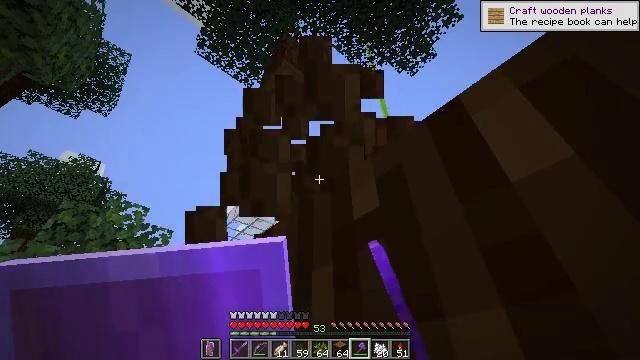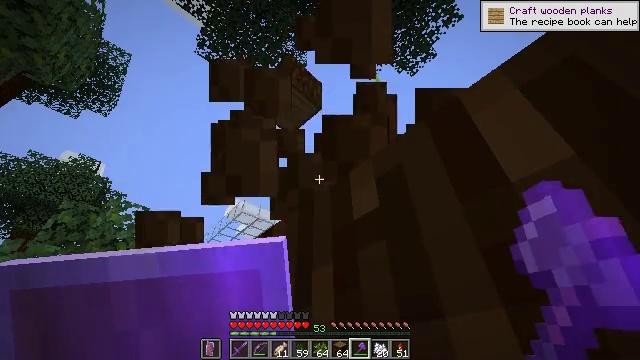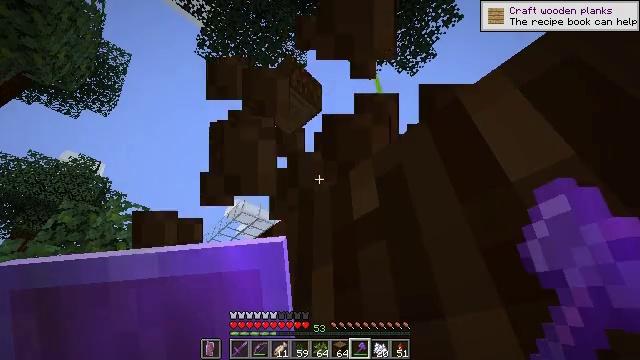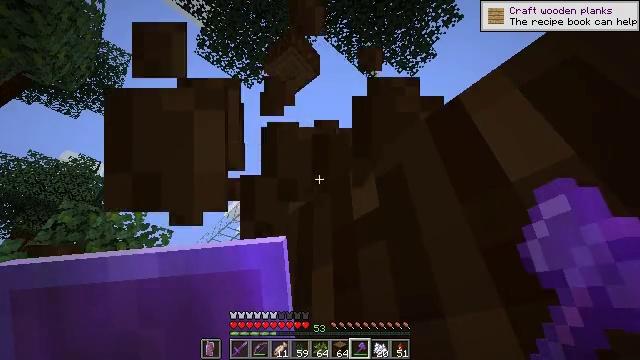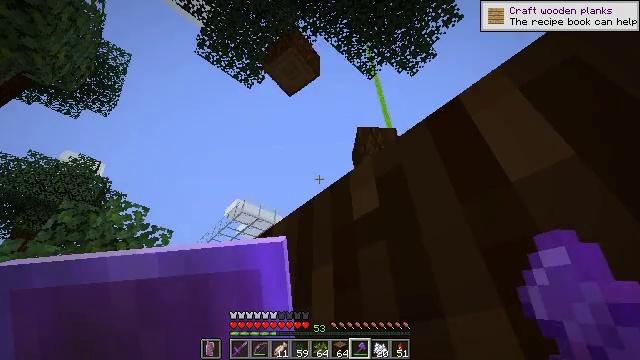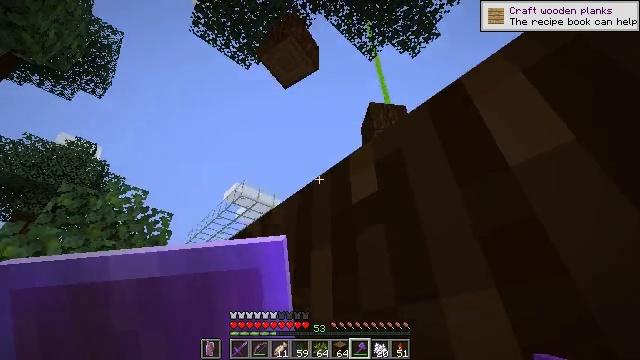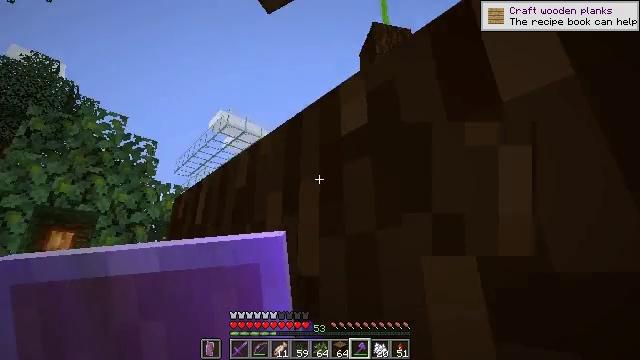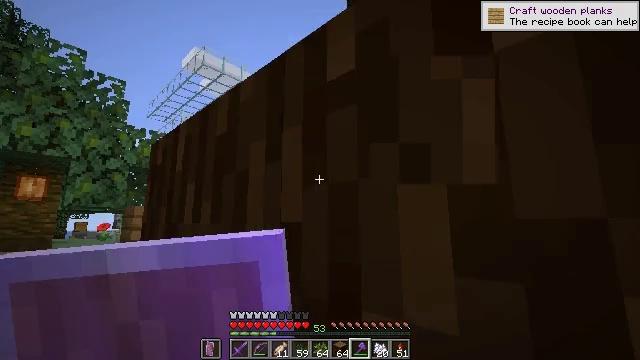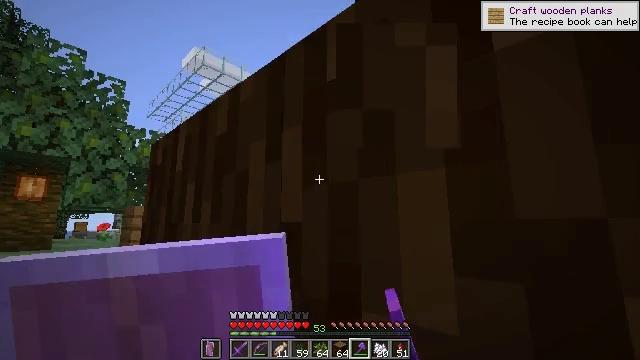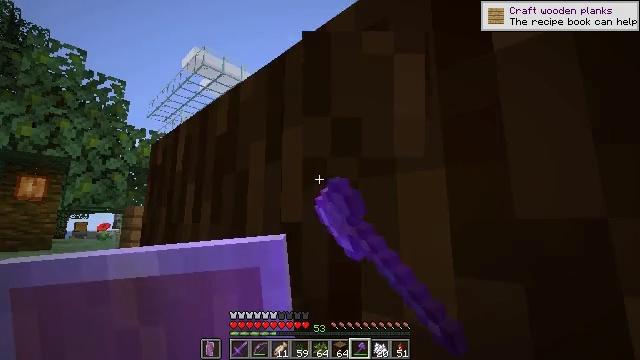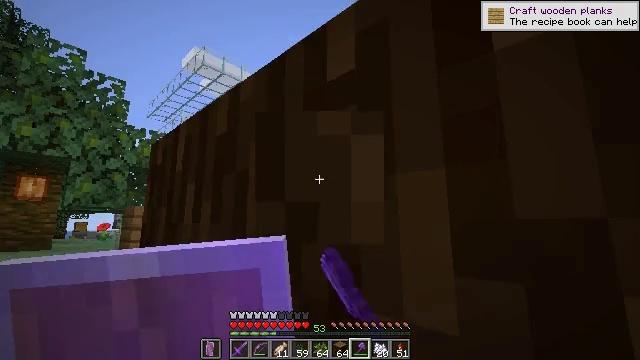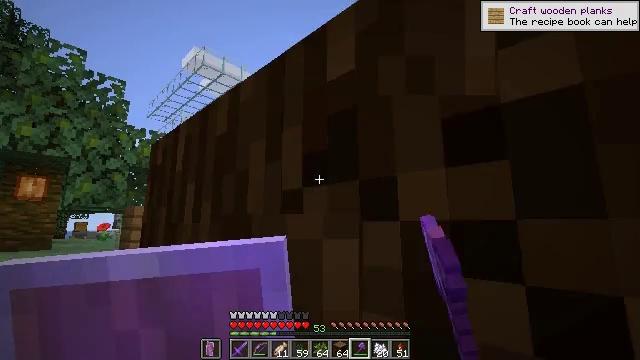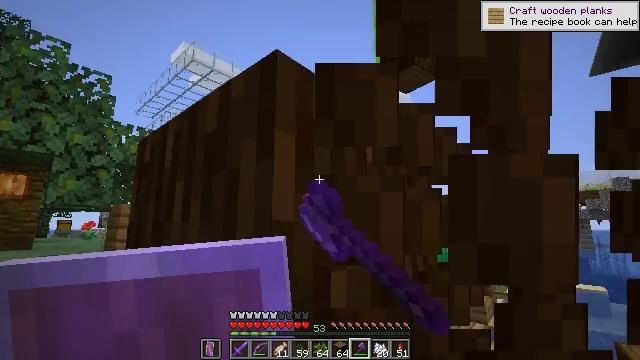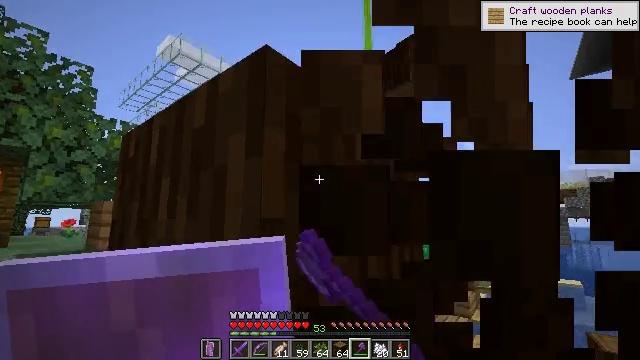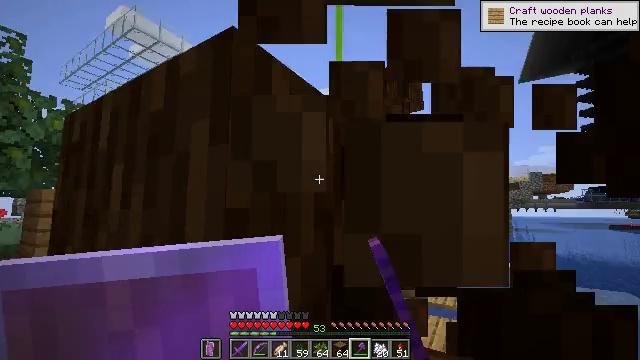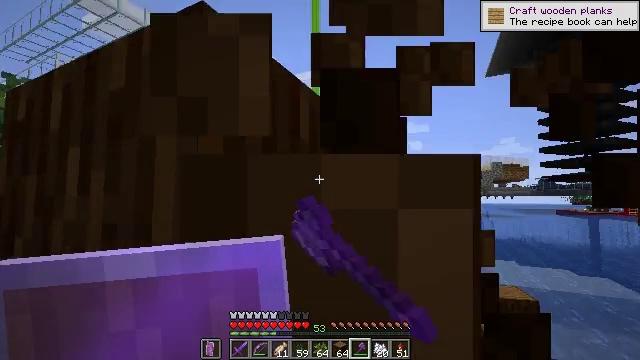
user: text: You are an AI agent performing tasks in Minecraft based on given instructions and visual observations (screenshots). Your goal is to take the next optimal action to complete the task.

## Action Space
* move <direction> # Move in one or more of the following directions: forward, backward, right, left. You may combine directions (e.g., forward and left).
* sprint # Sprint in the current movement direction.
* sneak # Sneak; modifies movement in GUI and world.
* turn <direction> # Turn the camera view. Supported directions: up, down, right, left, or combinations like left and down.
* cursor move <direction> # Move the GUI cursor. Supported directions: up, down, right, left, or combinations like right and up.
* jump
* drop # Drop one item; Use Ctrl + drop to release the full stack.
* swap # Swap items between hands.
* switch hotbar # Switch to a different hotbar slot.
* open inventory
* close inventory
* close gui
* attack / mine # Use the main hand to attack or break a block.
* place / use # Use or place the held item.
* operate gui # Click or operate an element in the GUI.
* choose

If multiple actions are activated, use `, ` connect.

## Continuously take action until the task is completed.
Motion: motion action
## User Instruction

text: Collect spruce log for building materials.
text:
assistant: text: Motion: attack / mine
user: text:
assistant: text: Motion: attack / mine
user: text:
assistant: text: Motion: attack / mine
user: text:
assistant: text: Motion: attack / mine
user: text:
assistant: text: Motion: turn down, attack / mine
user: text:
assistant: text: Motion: turn right and down, attack / mine
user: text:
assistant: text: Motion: turn right and down, attack / mine
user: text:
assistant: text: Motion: attack / mine
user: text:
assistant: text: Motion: attack / mine
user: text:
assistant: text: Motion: attack / mine
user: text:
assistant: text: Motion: attack / mine
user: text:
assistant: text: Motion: turn right, attack / mine
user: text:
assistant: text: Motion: turn right, attack / mine
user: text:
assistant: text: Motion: turn right and down, attack / mine
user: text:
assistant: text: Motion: turn right and down, attack / mine
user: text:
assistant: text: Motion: turn right and down, attack / mine
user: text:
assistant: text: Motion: attack / mine
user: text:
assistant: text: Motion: turn left, attack / mine
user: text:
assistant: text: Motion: turn left, attack / mine
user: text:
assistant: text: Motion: turn left, attack / mine
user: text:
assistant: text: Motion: turn left and down, attack / mine
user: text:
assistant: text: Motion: turn left and down, attack / mine
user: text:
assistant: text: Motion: attack / mine
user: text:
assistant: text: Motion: turn down, attack / mine
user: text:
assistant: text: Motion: turn down, attack / mine
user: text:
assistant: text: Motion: turn down, attack / mine
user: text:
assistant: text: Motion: turn right and down, attack / mine
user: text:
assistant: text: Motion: turn right and down, attack / mine
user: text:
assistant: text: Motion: turn down, attack / mine
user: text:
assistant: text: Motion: turn down, attack / mine